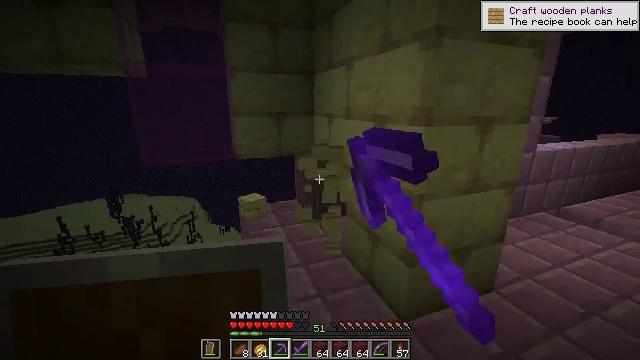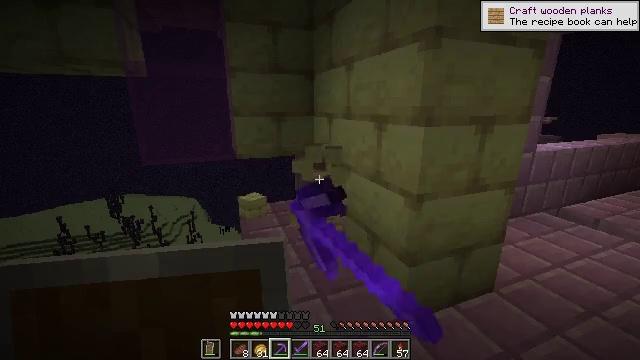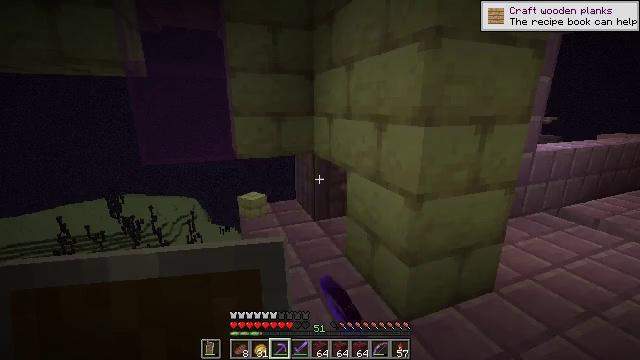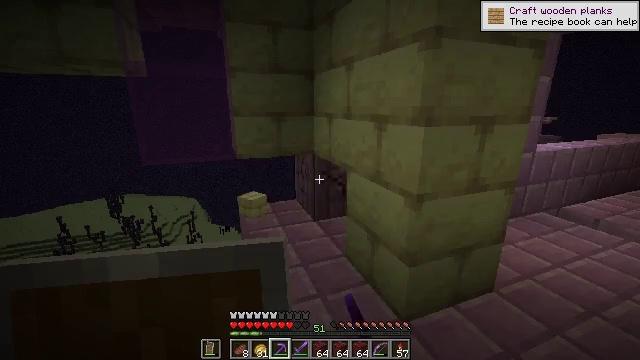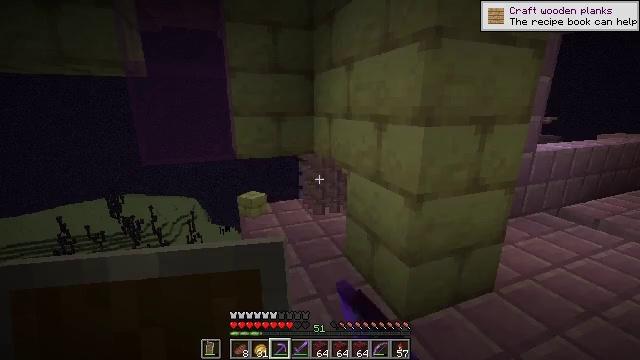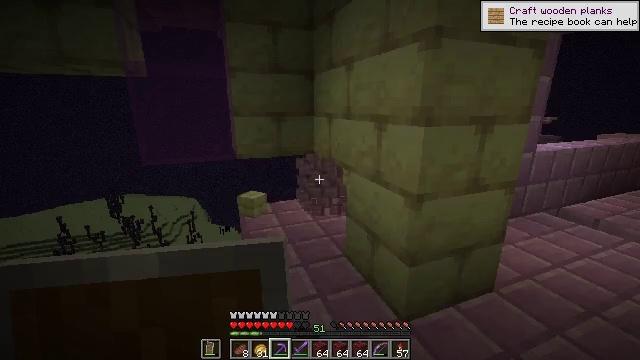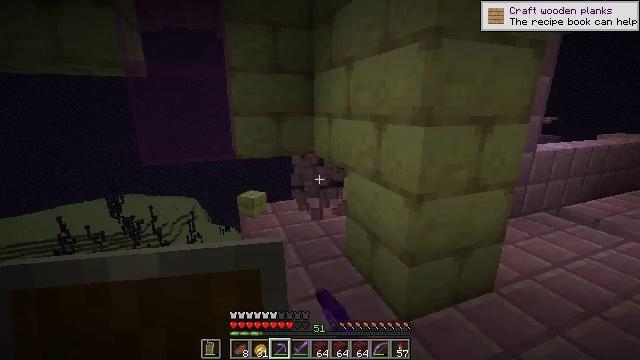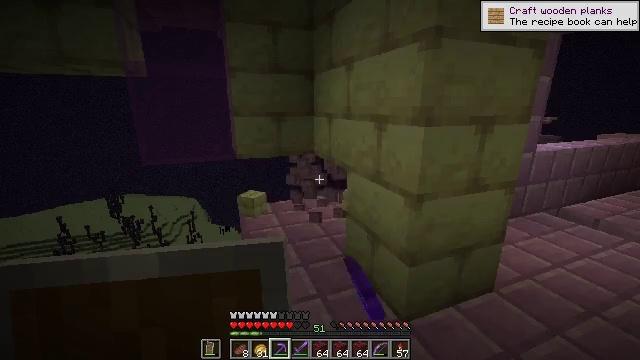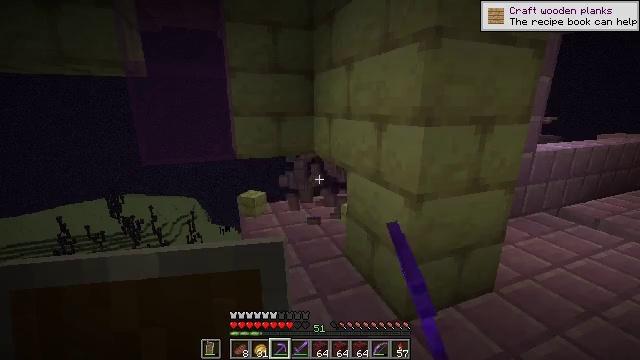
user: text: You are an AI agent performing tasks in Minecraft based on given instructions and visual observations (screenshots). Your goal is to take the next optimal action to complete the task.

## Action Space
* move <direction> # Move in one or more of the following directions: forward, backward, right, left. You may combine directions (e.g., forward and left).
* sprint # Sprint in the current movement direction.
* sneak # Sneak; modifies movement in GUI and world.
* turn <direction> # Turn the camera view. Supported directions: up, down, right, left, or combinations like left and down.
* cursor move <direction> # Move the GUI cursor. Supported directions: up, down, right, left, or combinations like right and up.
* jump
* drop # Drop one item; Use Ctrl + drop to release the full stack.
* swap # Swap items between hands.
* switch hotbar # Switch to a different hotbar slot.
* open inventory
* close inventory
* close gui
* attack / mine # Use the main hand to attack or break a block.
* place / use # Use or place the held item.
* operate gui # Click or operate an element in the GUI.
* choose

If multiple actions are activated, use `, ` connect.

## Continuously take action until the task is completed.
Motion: motion action
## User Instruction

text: Break the purpur pillar structure.
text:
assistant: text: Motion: attack / mine
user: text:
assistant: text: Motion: attack / mine
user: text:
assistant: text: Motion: attack / mine
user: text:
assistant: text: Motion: attack / mine
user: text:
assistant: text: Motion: attack / mine
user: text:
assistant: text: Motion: attack / mine
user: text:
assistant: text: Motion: attack / mine
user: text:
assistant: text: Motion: attack / mine
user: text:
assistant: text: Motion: attack / mine